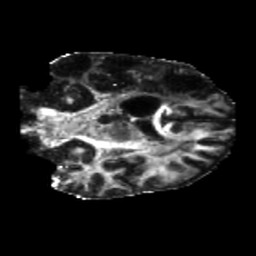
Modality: FA
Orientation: coronal
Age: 46
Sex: male
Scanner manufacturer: siemens
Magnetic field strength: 3 T
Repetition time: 5.25 s
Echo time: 0.08 s